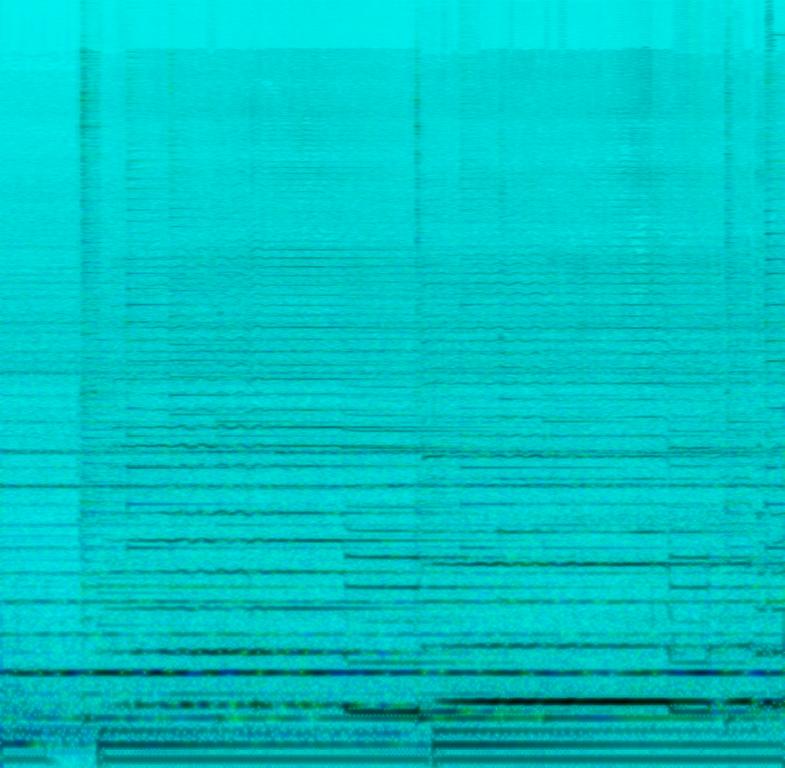
The song is an instrumental. The tempo is slow with a poignant violin solo, keyboard accompaniment, percussion drums, strong bass line and a guitar accompaniment. The song is emotional and has a sense of grief and awe. The song is a documentary soundtrack.